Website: apple-inc
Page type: account-selection
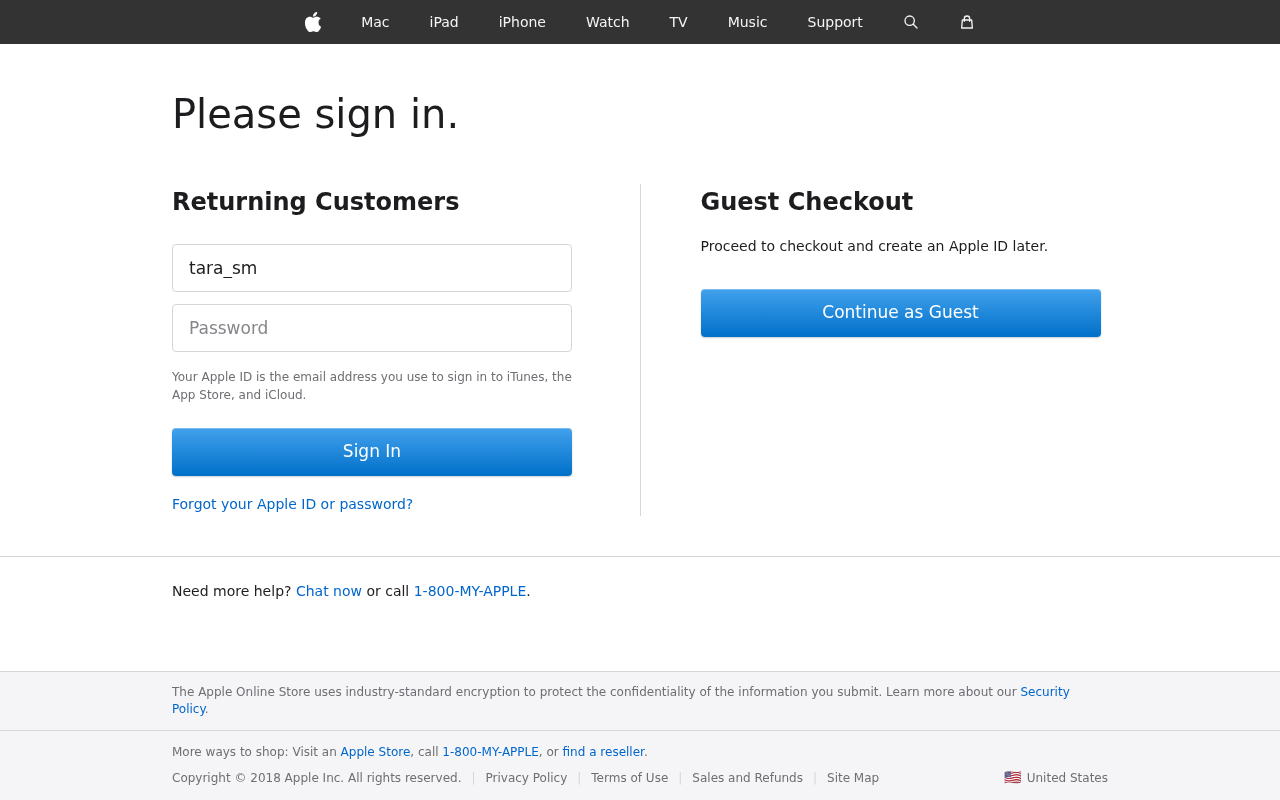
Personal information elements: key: PII_LOGIN_USERNAME
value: tara_smith